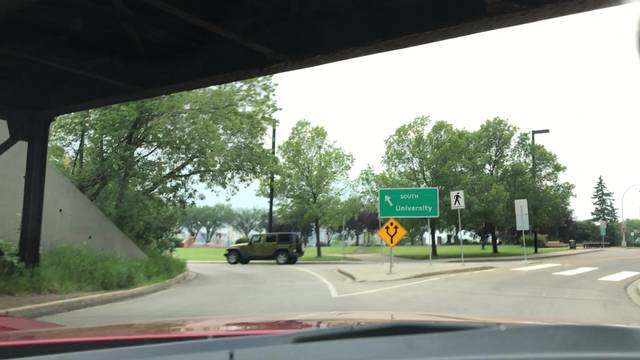
Region: Canada
Coordinates: 53.534, -113.509